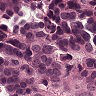
Metastatic tissue present: yes